Brain MRI, modality: ceT1
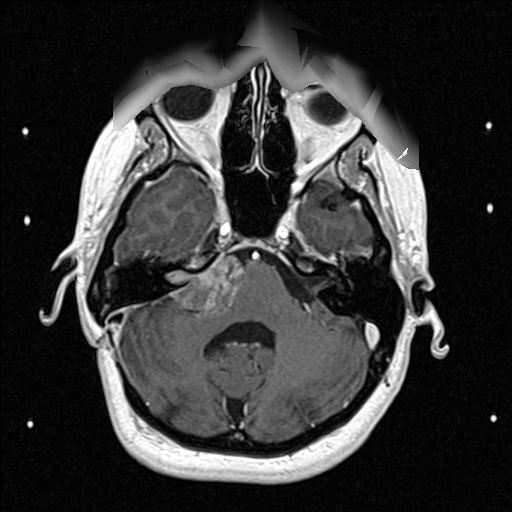